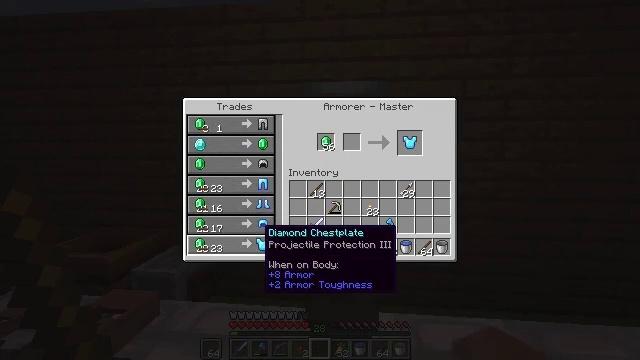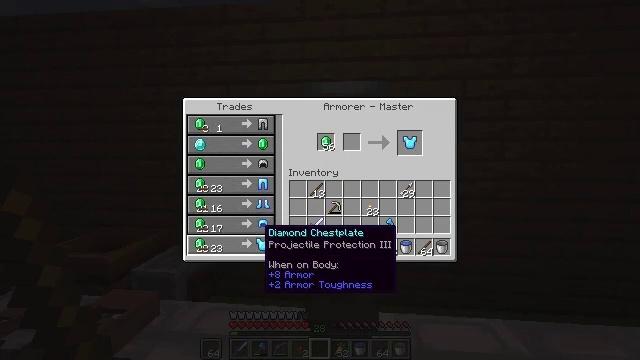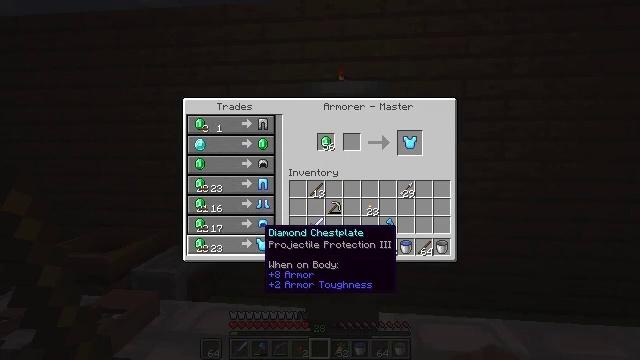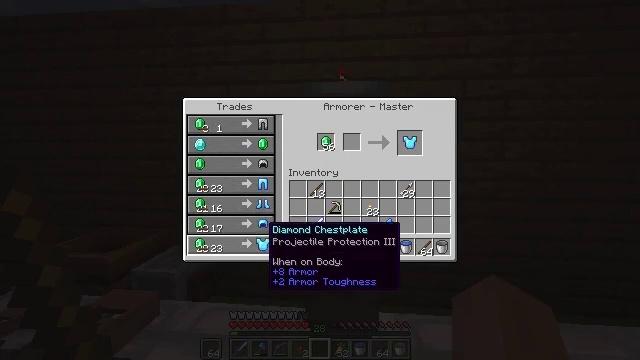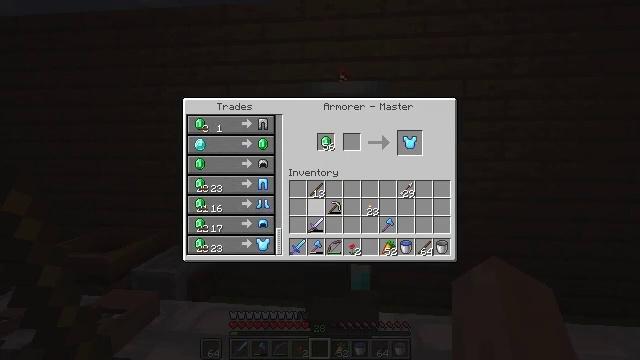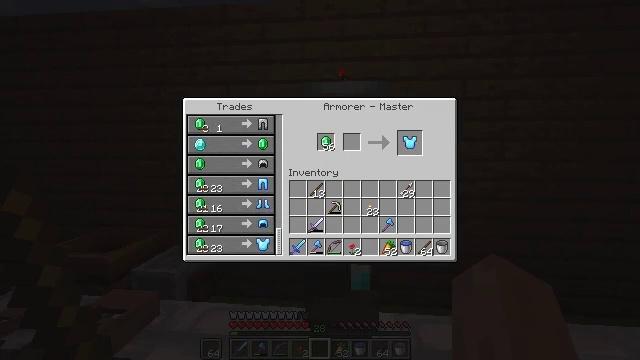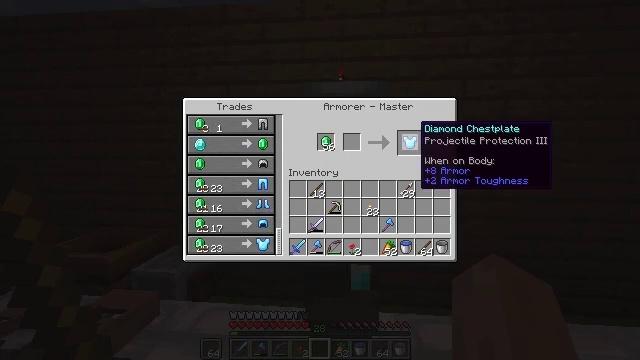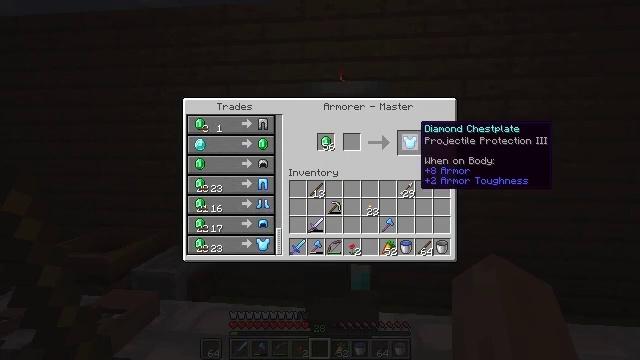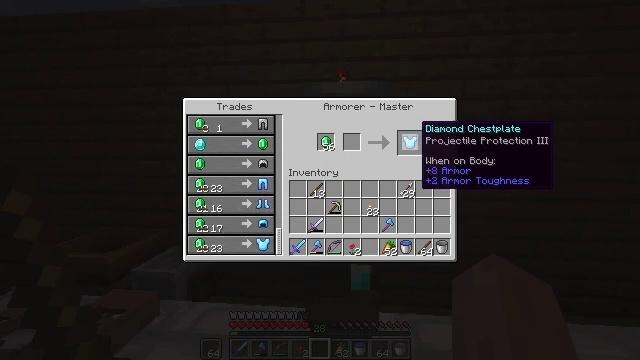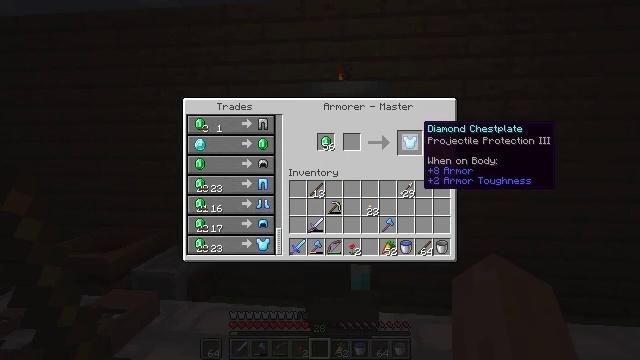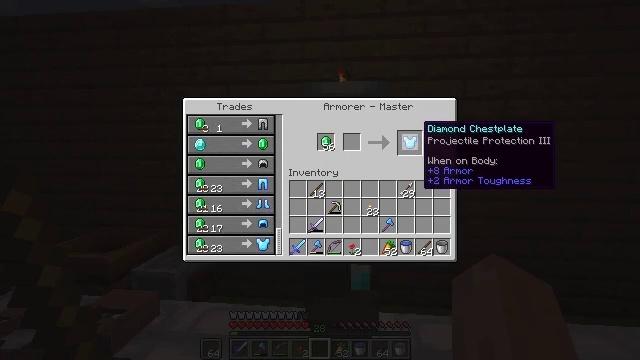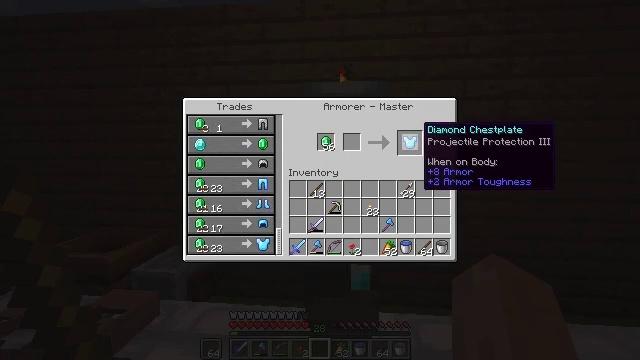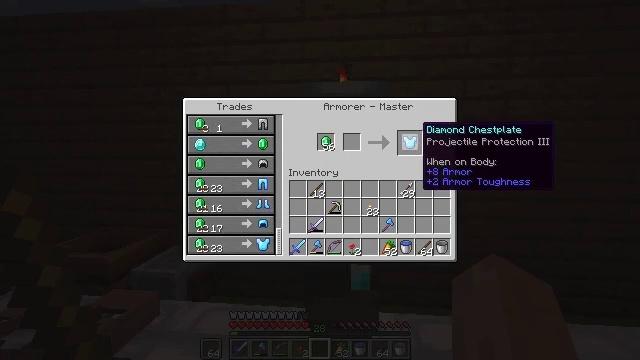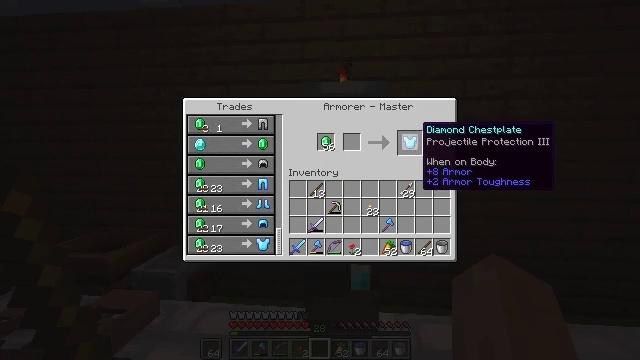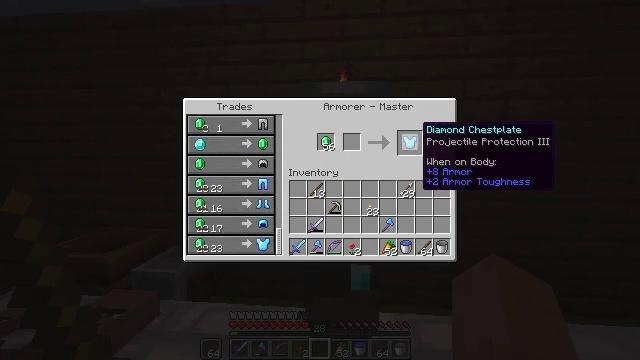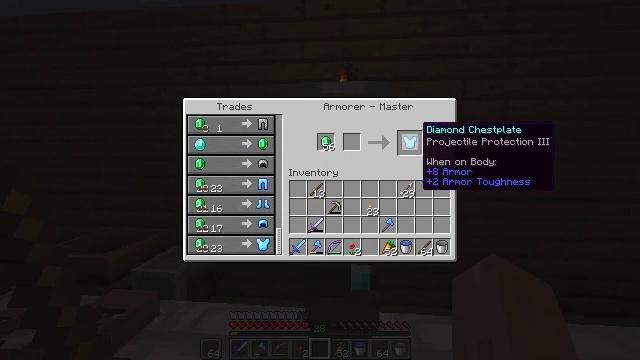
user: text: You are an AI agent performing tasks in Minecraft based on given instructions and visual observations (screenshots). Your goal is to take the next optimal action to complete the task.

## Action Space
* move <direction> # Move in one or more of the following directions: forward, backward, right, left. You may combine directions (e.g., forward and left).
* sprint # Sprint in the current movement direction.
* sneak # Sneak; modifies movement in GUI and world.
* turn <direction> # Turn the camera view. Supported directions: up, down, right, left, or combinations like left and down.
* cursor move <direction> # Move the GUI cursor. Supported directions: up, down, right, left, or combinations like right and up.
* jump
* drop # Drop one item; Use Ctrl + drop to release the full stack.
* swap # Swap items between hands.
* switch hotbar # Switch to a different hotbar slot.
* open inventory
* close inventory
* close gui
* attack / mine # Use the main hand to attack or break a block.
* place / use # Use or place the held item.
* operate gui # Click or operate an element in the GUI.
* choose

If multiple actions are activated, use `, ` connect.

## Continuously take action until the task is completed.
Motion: motion action
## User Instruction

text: Create a diamond chestplate at the crafting table.
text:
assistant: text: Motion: no_op
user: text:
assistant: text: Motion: no_op
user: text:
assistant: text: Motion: no_op
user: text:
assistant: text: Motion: cursor move right and up
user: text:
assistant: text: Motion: cursor move right and up
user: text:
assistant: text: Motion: cursor move right and up
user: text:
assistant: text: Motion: no_op
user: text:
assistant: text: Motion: no_op
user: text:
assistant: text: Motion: no_op
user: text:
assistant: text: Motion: no_op
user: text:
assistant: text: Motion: no_op
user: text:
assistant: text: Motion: no_op
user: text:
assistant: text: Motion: no_op
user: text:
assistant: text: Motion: no_op
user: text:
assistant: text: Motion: no_op
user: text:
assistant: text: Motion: no_op
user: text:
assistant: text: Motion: operate gui
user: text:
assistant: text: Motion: operate gui
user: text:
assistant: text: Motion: cursor move down
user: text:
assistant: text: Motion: cursor move left and down
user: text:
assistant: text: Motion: cursor move down
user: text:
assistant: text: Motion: no_op